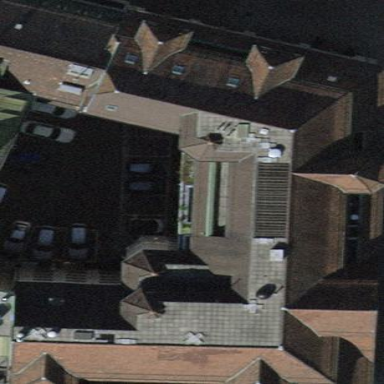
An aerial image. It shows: Commercial building with gambrel roof shape.